Field crop: maize
Growth stage: 2
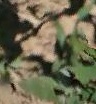
Species: maize